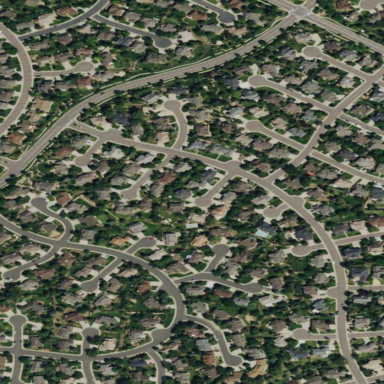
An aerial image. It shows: Single-family residential area.